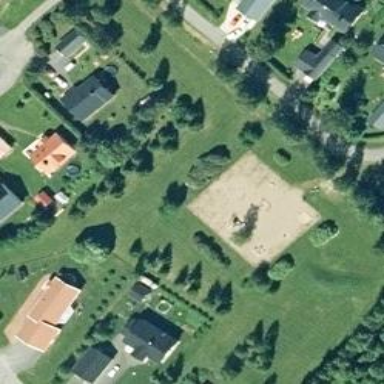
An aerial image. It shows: Playground area for leisure activities on the land.